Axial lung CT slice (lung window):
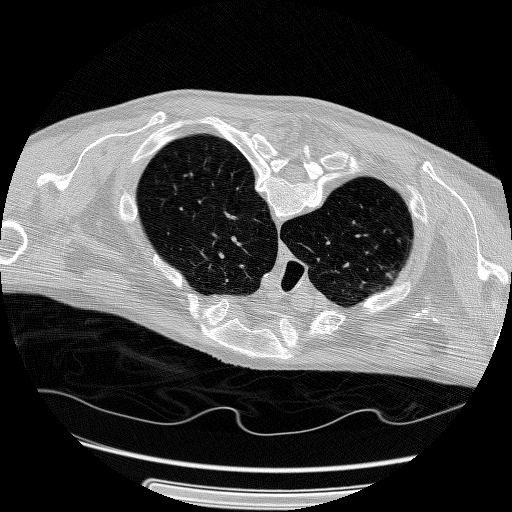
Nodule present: no